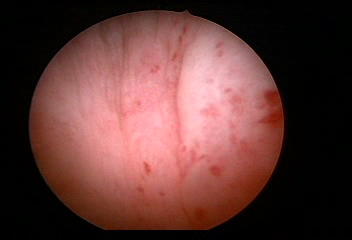
Modality: WLC
Class: Normal mucosa
Bladder cancer association: No